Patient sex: F
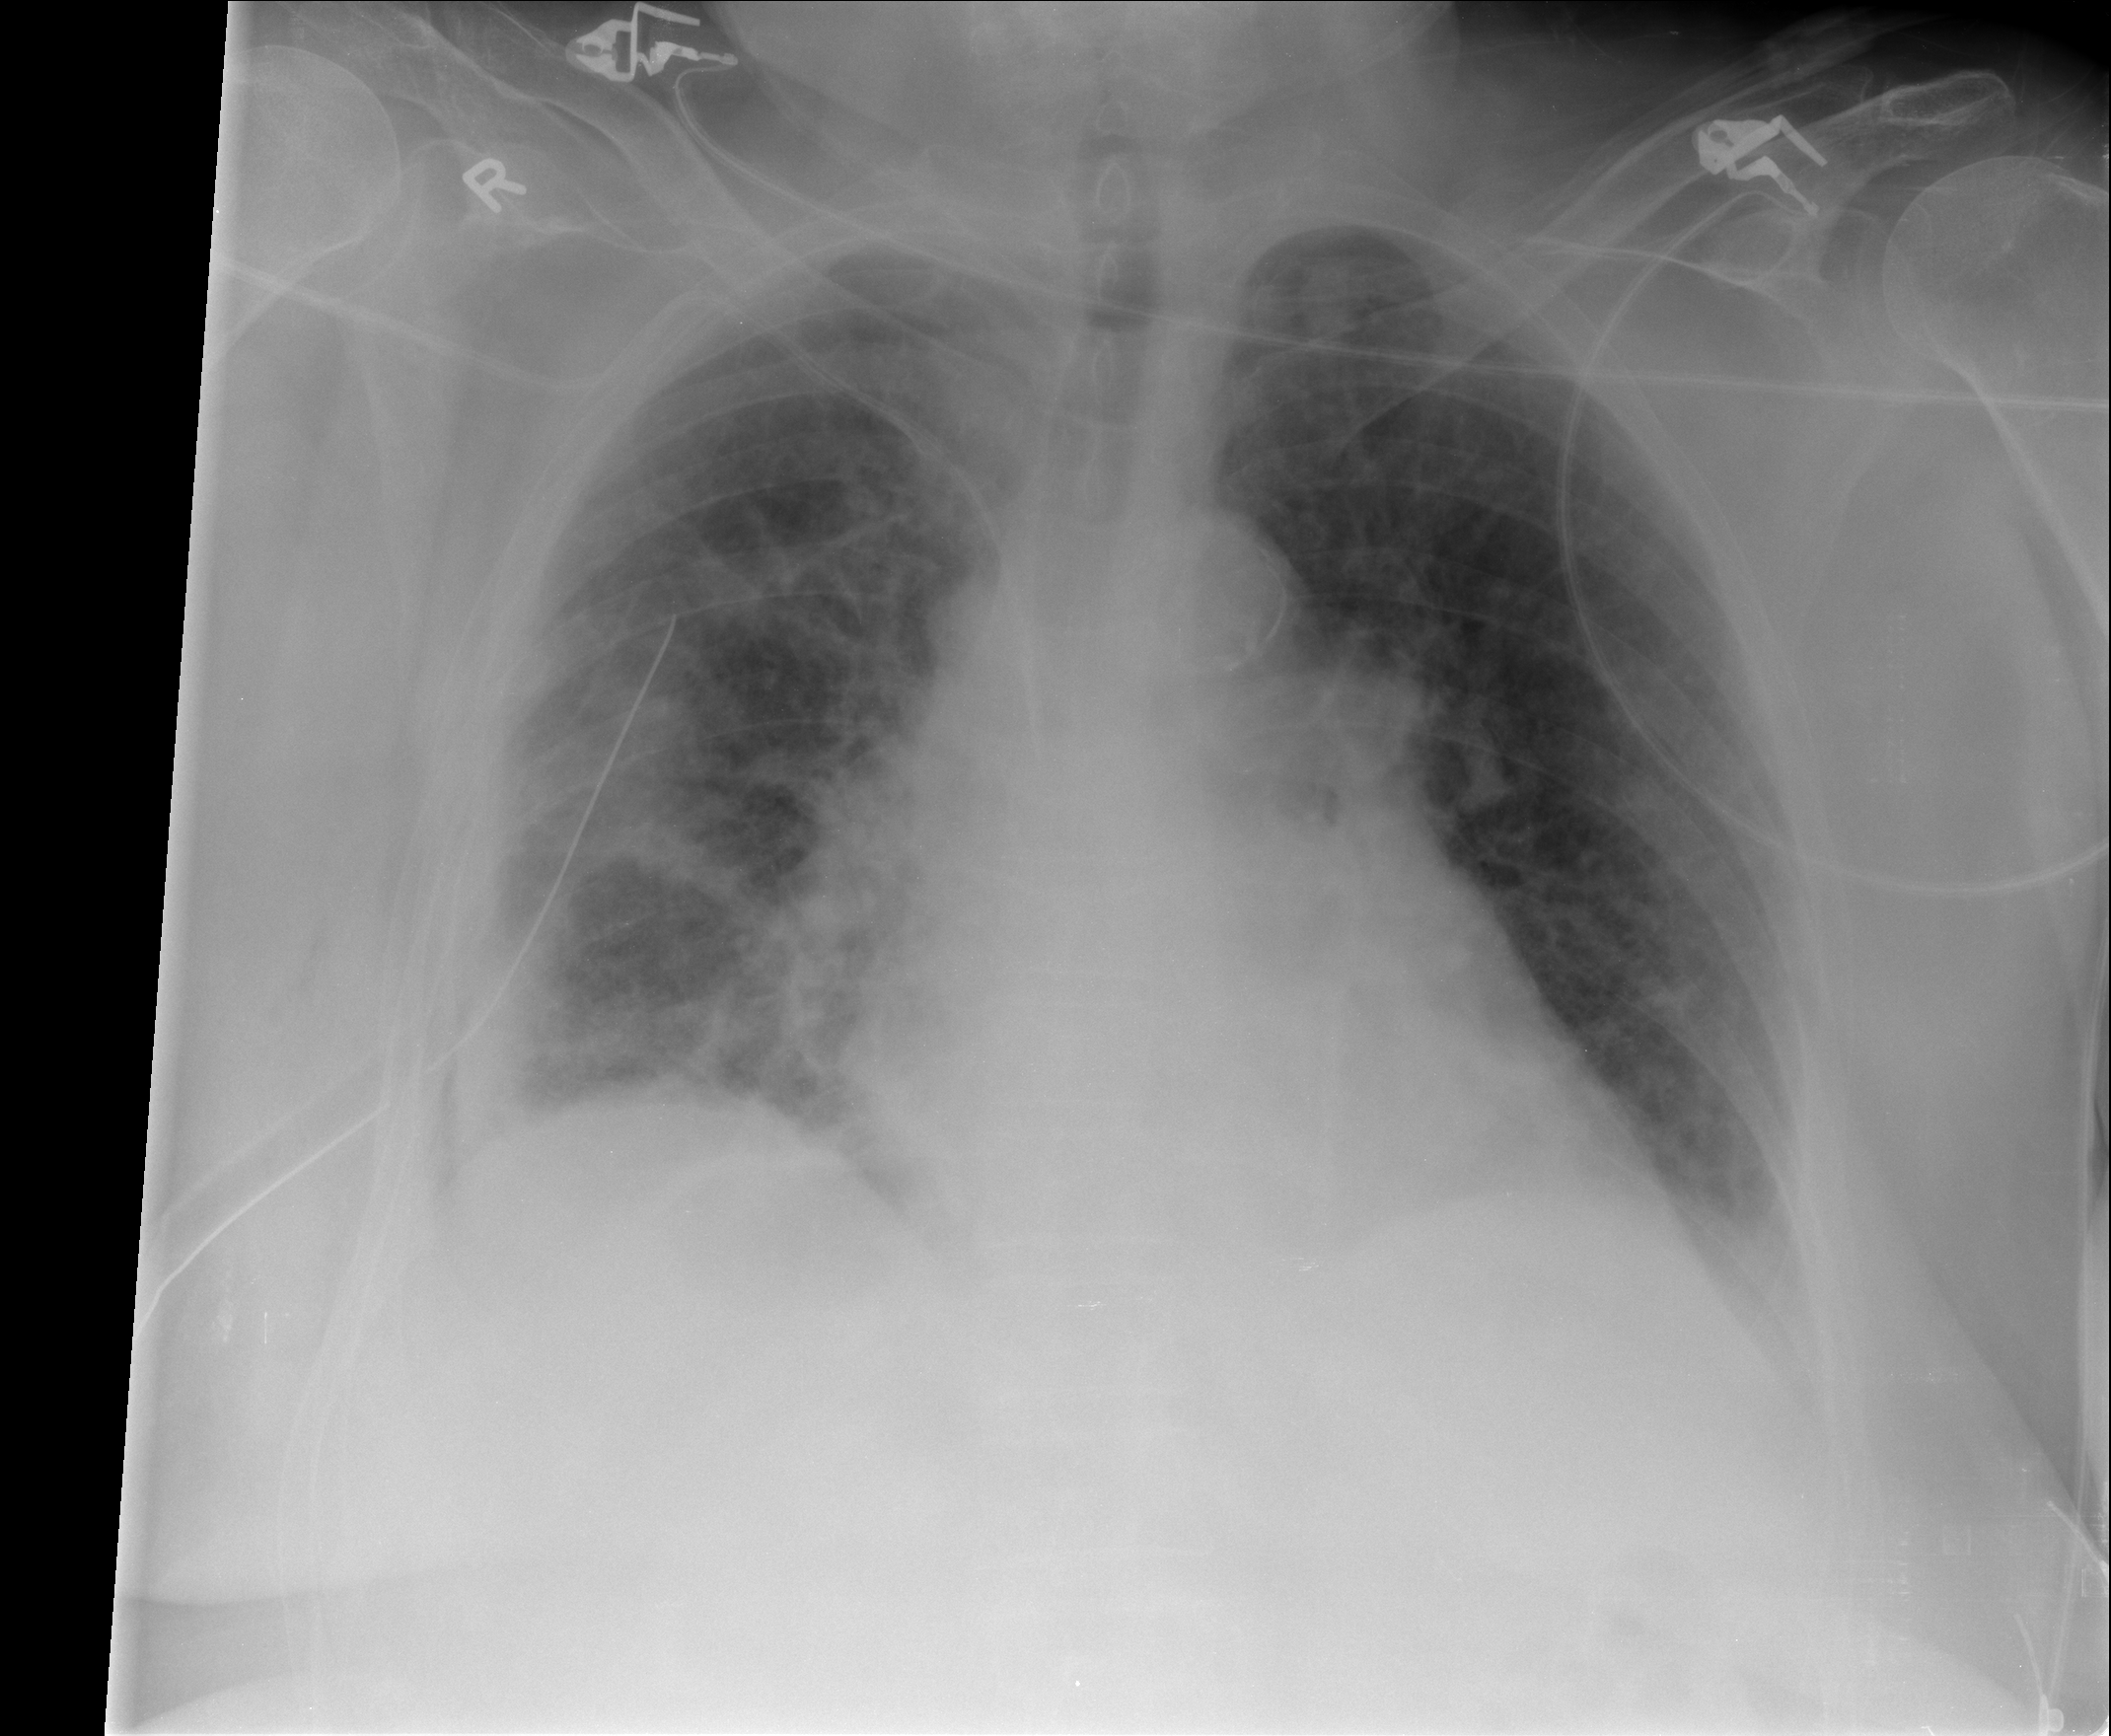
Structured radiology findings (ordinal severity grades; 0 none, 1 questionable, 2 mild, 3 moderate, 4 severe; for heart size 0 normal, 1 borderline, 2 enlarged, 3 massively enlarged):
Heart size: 2
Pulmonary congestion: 3
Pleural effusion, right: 2
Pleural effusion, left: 0
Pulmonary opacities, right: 2
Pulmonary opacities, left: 0
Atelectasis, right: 2
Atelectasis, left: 1